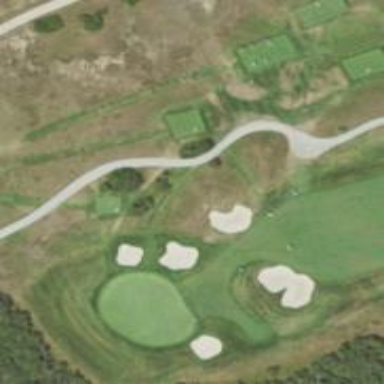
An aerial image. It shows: Path for both road and golf.